Current action and preconditions to check: trajectory_clear

Your task: For each precondition in the list above, predict whether it will hold at this action.

Consider the current scene as observed from the mobile robot's camera, and analyze the predicted future states of all dynamic agents (e.g., people, animals, vehicles, or any moving entities) within the NEXT SECOND.

IMPORTANT: Only answer "very likely" if you are absolutely certain—based on strong, clear evidence—that a dynamic agent will violate the precondition in the predicted future state. Do NOT answer "very likely" for unlikely, ambiguous, or low-probability risks.

Ask yourself for each precondition: Is there a high probability, with clear and convincing evidence, that the predicted future states of any dynamic agent will interfere with the predicted future state of the currently executing action within the NEXT SECOND, causing that precondition to fail?

Assess the risk level based on these predictions. Use "likely" or "very likely" if motions create a clear risk of interference.

Use "neutral" or "improbable" if agents are nearby but their predicted paths are clearly diverging or non-conflicting.

Failure Risk Categories: "very improbable", "improbable", "neutral", "likely", "very likely"

Answer Format: Output ONLY the probability_of_failure value from these categories: "very improbable", "improbable", "neutral", "likely", "very likely"

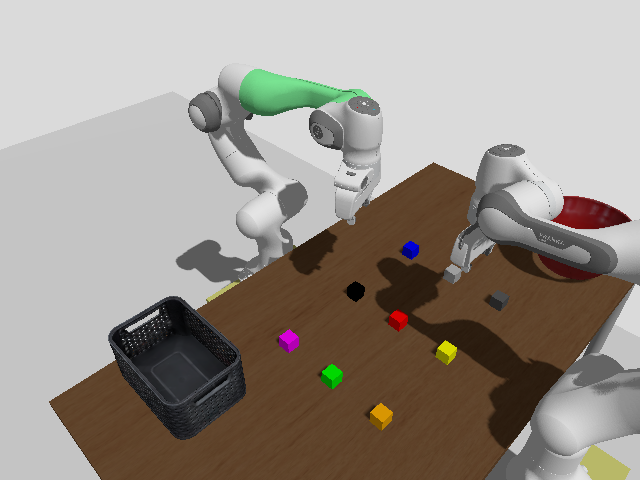

Answer: very improbable